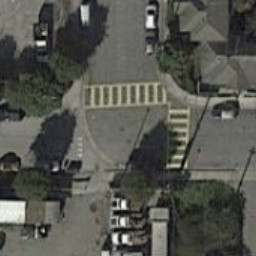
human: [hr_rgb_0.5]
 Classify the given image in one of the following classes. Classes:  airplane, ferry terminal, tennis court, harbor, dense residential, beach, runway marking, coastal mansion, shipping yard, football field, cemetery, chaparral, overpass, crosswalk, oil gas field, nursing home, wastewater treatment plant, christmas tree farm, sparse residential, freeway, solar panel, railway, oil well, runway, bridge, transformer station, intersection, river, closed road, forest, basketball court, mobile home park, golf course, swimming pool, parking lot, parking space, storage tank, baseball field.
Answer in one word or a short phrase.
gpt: crosswalk